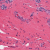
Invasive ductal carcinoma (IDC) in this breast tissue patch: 0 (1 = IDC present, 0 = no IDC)